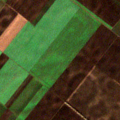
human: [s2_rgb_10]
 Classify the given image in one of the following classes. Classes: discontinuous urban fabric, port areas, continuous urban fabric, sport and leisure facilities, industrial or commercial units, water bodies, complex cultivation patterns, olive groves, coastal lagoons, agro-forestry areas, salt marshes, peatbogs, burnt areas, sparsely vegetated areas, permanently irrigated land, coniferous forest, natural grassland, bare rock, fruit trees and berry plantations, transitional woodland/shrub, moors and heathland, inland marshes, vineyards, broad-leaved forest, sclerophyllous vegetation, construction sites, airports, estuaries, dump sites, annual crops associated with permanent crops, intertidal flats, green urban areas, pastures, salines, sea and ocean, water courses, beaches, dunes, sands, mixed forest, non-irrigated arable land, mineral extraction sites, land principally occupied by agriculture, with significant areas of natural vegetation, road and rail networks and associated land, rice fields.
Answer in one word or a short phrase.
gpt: non-irrigated arable land